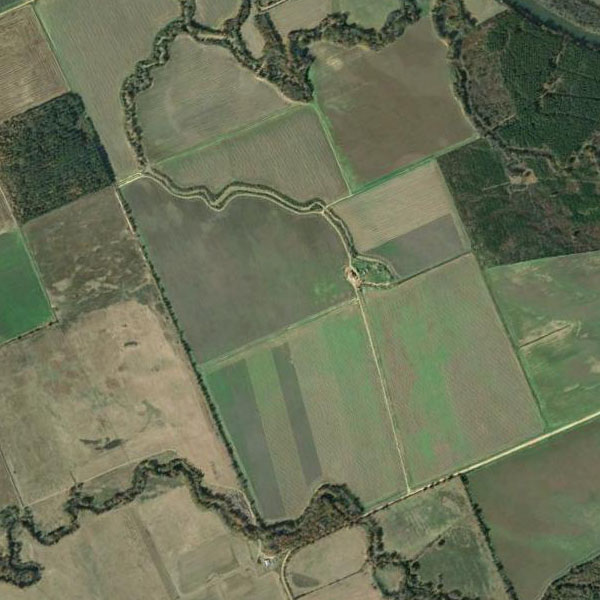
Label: Farmland